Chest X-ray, PA view. Patient: 60 years old, sex M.
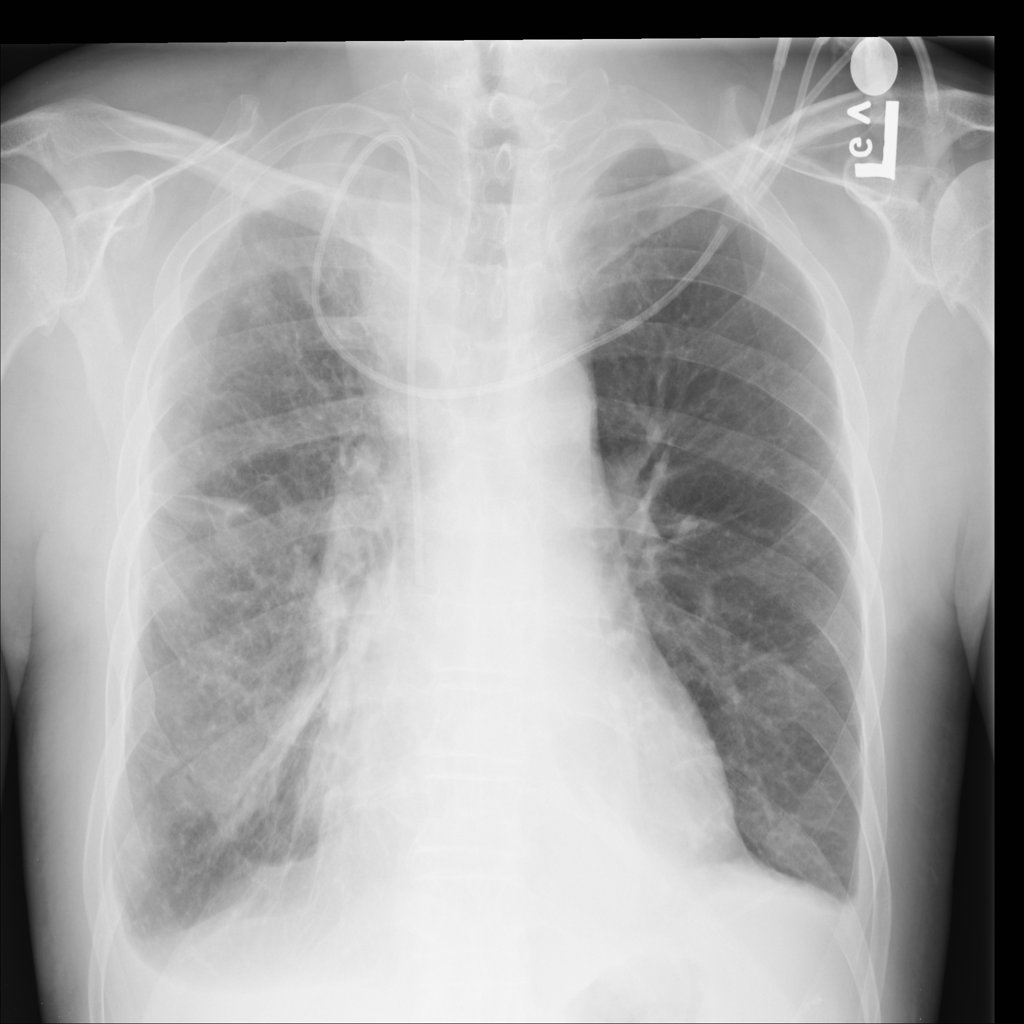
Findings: Effusion